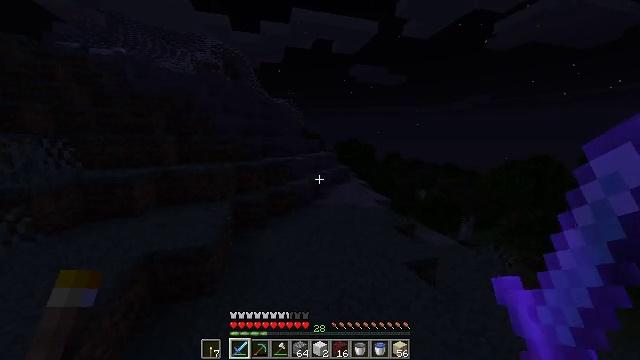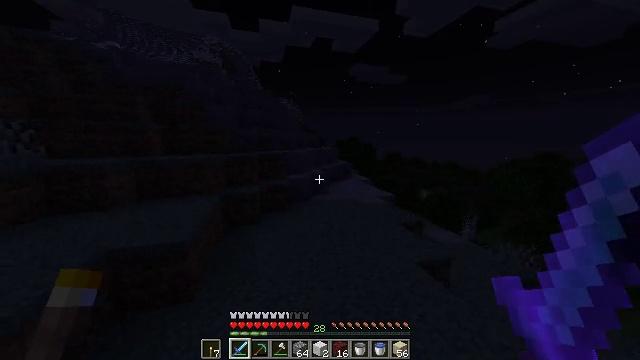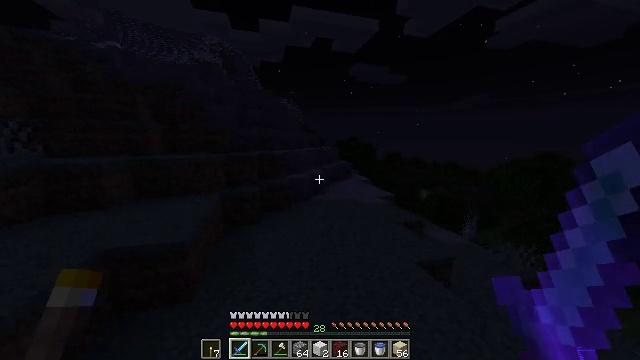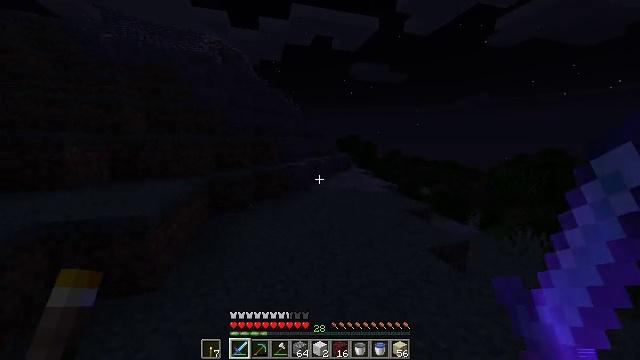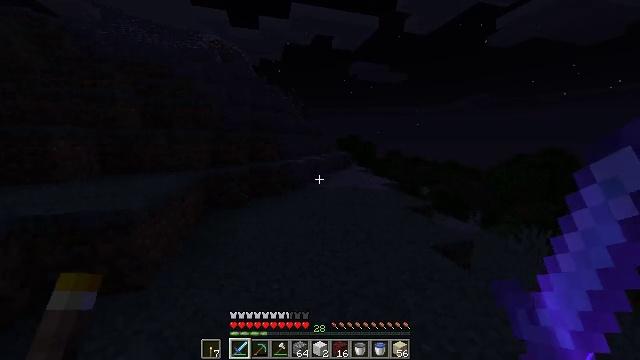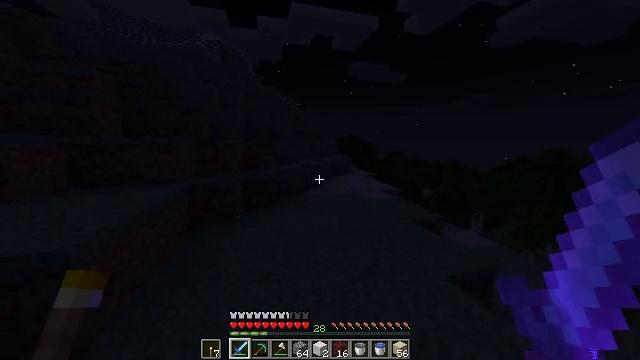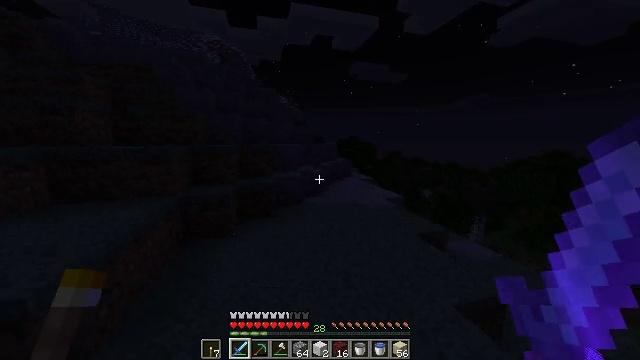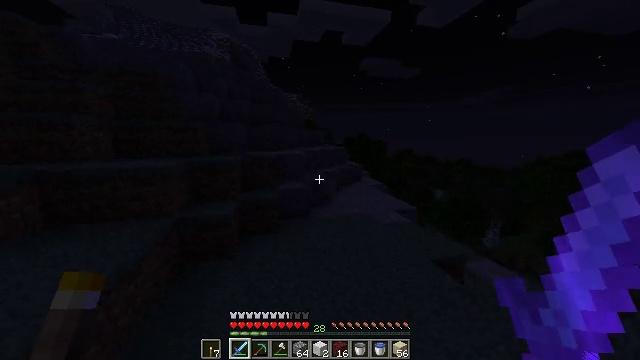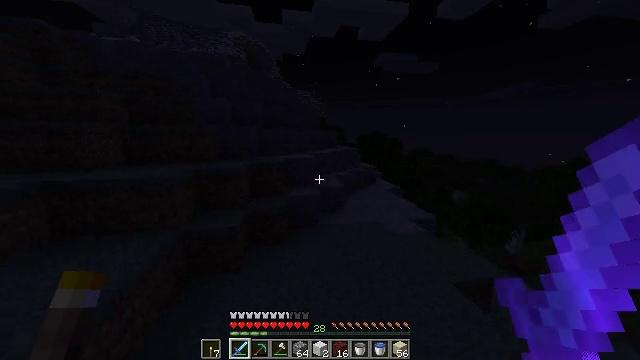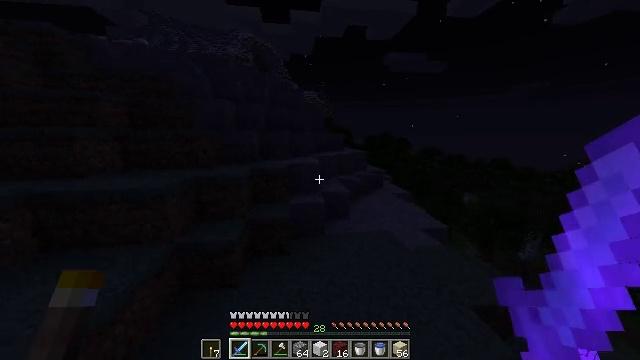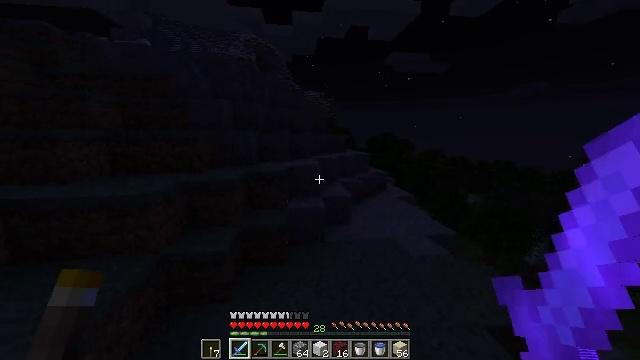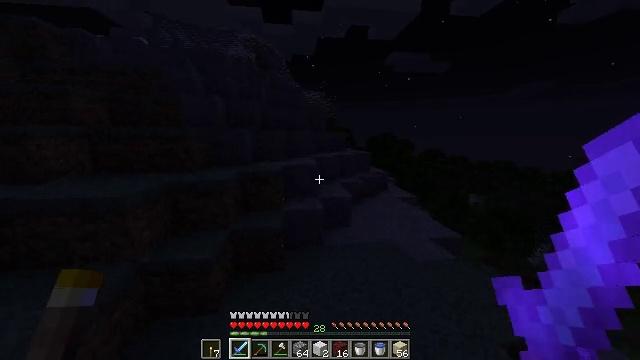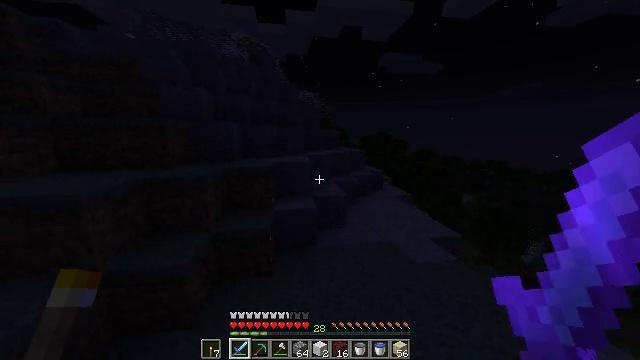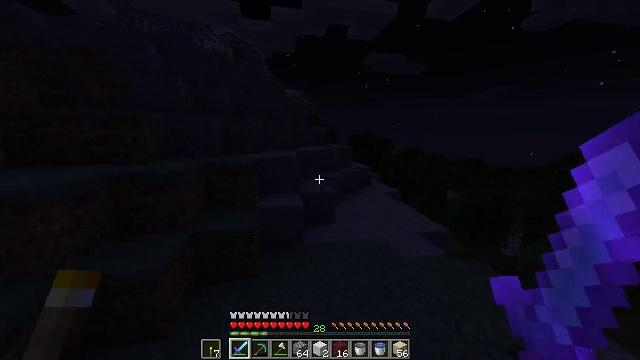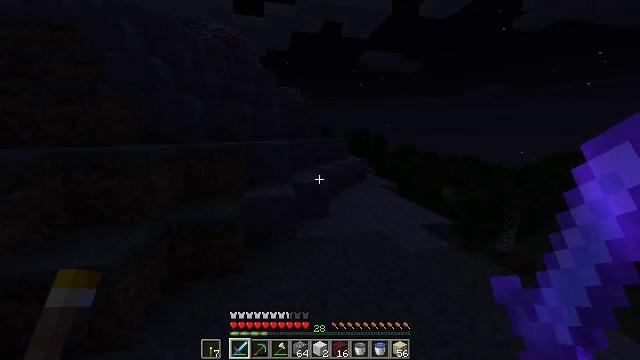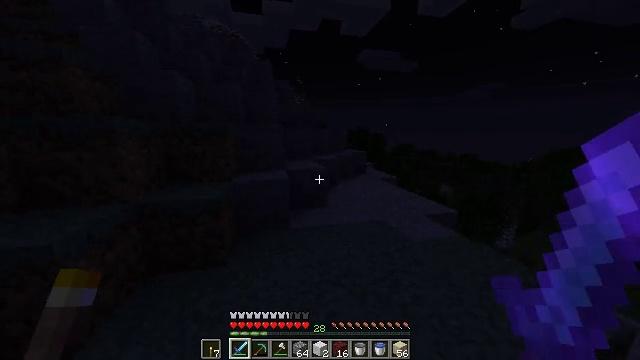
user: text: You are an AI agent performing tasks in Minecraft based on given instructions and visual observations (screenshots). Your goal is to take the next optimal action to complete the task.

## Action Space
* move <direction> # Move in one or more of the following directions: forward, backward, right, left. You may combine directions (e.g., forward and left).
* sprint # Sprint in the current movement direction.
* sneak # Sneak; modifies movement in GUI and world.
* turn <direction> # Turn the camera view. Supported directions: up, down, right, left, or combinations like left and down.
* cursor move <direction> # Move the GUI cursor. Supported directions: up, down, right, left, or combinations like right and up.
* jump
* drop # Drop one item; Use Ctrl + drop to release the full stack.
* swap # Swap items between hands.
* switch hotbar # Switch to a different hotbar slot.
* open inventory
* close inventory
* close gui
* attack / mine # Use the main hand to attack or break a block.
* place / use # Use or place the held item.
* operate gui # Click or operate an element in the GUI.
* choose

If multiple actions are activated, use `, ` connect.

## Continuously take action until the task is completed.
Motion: motion action
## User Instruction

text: Remove a mutton from the inventory.
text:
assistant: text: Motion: move forward and move right, sprint, jump
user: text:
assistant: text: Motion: move forward and move right, sprint, jump
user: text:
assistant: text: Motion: move forward and move right, sprint, jump
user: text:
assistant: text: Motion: move forward, sprint, jump
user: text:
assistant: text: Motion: move forward, sprint, jump
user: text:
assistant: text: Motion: move forward, sprint, jump
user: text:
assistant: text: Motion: move forward, sprint, turn left, jump
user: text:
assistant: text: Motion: move forward, sprint, turn left, jump
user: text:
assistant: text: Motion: move forward, sprint, turn left, jump
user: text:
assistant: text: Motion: move forward, sprint, jump
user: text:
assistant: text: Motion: move forward, sprint, jump
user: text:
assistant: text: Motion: move forward, sprint, turn right, jump
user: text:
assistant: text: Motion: move forward, sprint, turn right, jump
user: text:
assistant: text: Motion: move forward and move right, sprint, turn right, jump
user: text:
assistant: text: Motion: move forward and move right, sprint, jump
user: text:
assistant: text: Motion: move forward and move right, sprint, jump
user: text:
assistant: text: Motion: move forward and move right, sprint, jump
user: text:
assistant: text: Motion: move forward and move right, sprint, turn right and down, jump
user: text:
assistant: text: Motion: move forward and move right, sprint, turn right and down, jump
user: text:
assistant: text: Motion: move forward and move right, sprint, jump
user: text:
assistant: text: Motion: move forward and move right, sprint, jump
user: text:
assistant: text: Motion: move forward, sprint, jump
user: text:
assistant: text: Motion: move forward, sprint, jump
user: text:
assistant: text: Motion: move forward, sprint, jump
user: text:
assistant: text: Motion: move forward, sprint, jump
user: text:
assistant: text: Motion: move forward, sprint, jump
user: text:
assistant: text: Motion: move forward, sprint, jump
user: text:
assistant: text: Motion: move forward, sprint, jump
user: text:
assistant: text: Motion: move forward, sprint, jump
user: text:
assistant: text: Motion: move forward, sprint, jump